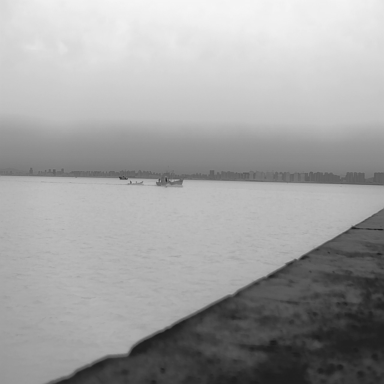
There are three bulk_carriers in the infrared image.